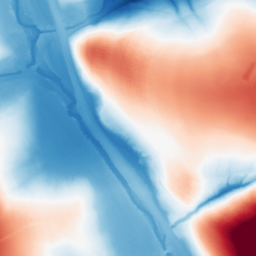
Category: morphological
Decomposition family: tophat_combined
Decomposition parameters: size: 100
Upsampling method: edge_directed
Upsampling parameters: scale: 4
Upsampling scale: 4